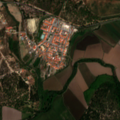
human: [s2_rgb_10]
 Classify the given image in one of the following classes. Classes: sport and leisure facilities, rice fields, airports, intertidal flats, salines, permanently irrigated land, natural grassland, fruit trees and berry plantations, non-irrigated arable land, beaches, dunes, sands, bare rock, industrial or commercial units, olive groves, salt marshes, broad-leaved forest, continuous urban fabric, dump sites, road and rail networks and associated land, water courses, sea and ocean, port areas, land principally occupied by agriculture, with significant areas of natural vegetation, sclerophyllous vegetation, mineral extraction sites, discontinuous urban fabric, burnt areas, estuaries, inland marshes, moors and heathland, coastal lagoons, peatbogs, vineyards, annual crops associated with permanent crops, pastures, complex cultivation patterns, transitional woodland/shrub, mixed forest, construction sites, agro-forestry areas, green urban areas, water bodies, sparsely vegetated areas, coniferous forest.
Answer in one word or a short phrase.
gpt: continuous urban fabric